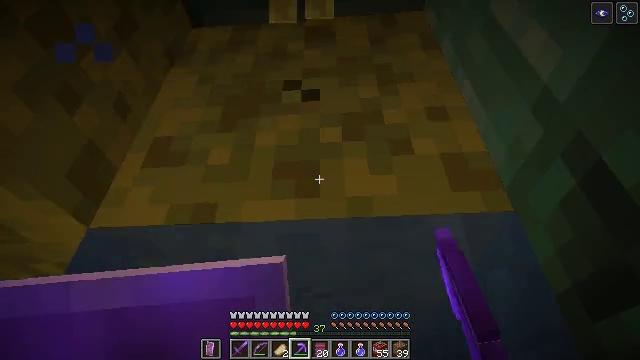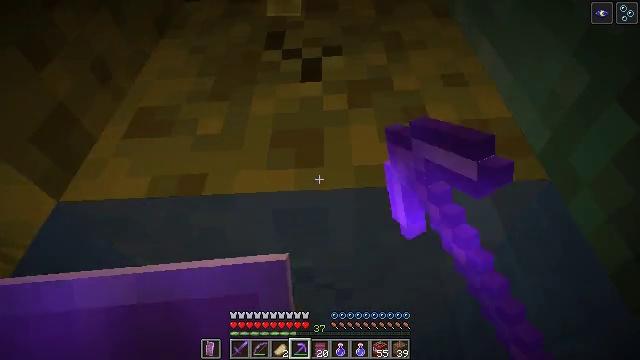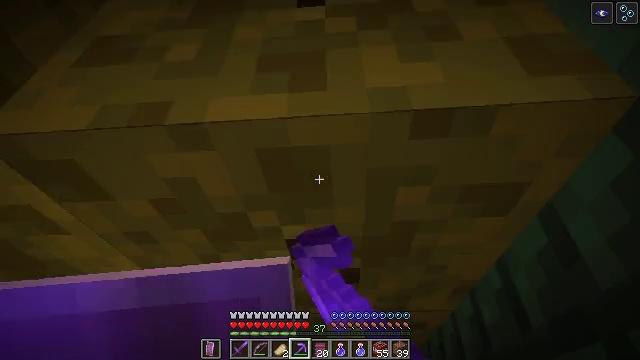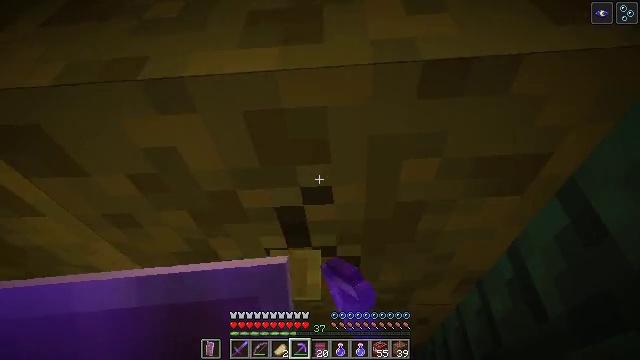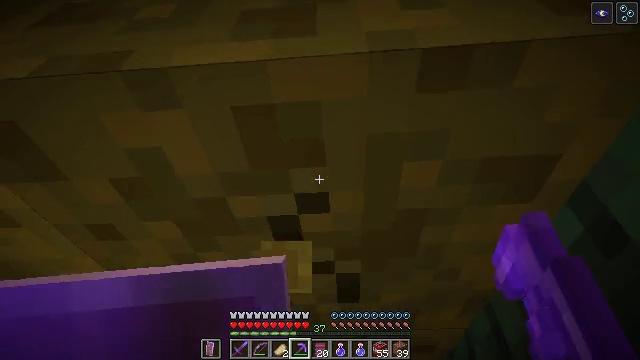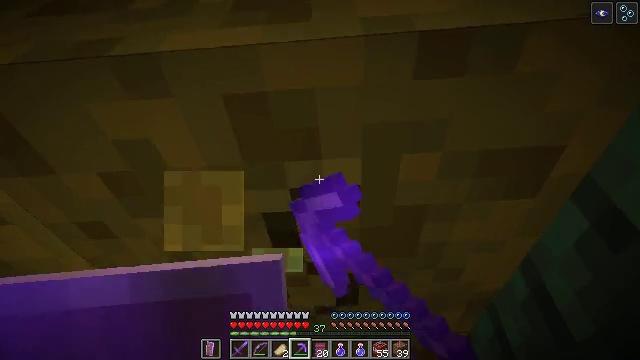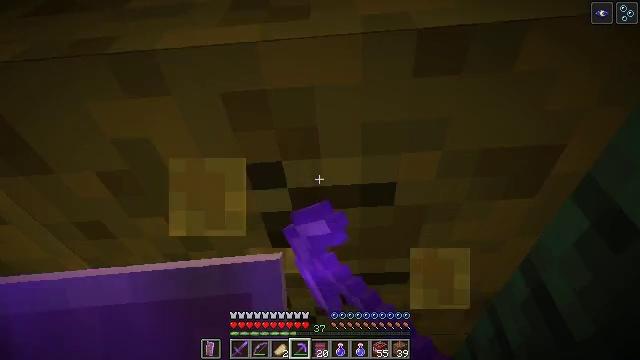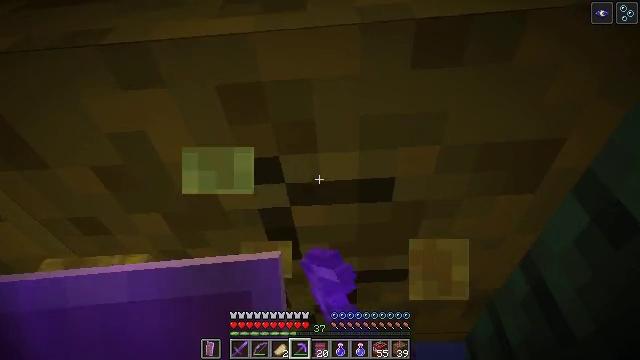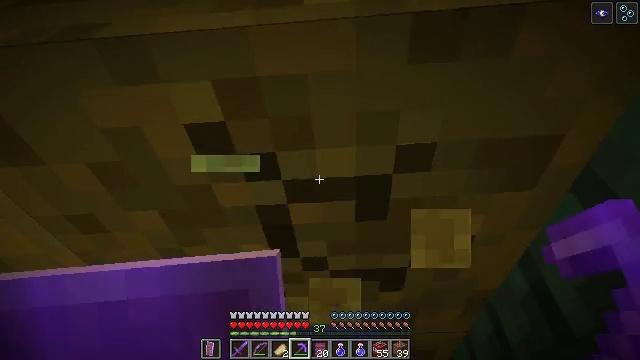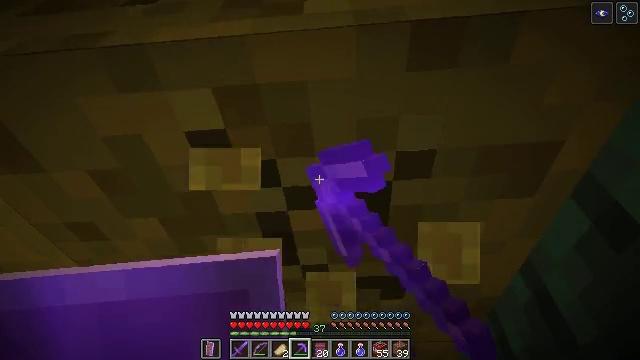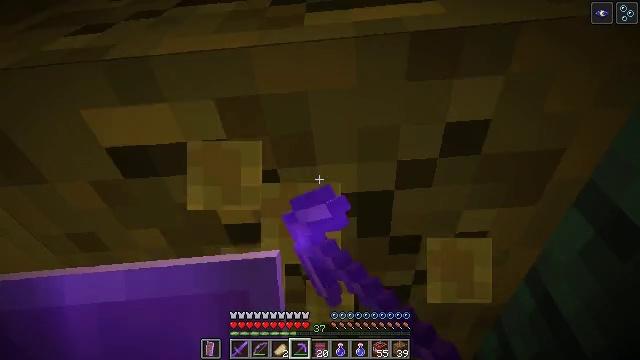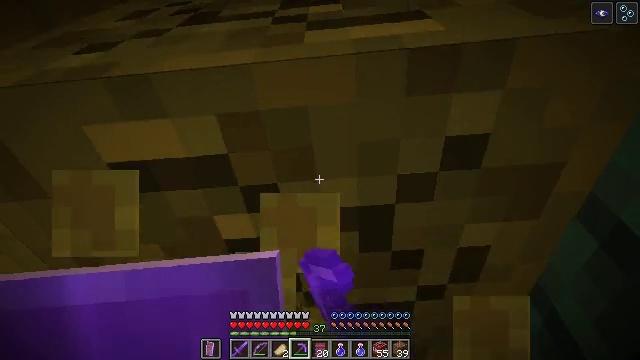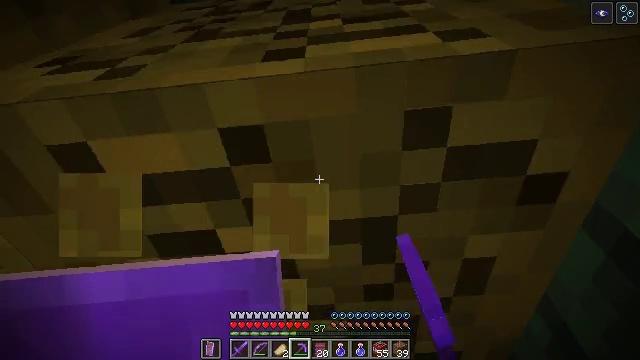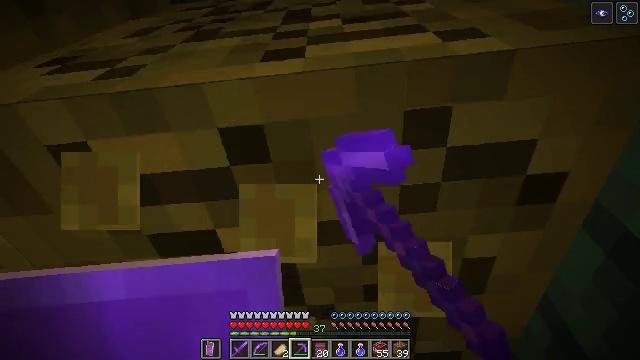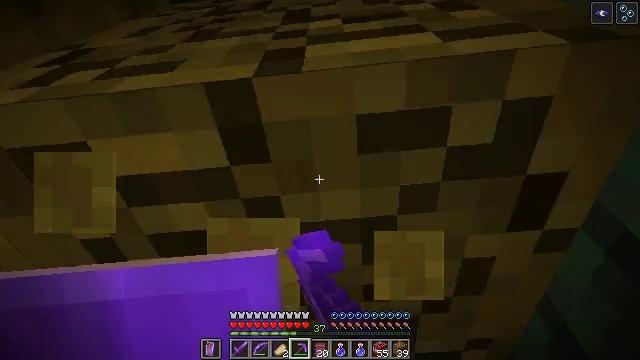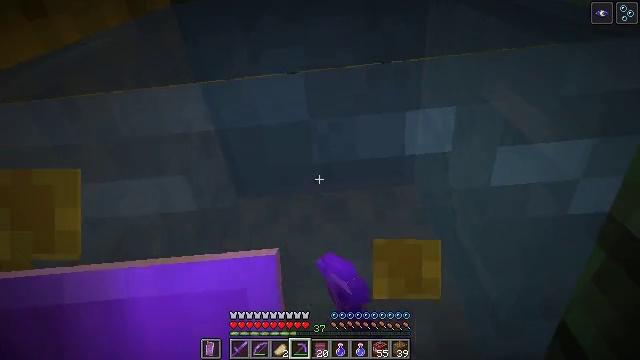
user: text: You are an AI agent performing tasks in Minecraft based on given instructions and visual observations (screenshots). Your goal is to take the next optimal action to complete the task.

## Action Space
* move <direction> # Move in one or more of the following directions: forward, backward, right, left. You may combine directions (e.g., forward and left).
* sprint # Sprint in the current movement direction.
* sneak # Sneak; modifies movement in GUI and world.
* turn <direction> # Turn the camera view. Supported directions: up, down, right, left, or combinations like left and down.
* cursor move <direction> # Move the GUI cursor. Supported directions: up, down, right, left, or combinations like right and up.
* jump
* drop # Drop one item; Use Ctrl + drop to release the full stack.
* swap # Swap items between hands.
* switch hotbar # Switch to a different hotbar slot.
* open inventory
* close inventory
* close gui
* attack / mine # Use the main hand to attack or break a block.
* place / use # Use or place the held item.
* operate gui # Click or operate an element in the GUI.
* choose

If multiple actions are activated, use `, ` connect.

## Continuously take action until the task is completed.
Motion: motion action
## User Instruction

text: Destroy the wet sponge to pick it up.
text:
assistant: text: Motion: move forward, attack / mine
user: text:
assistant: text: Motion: attack / mine
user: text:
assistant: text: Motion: attack / mine
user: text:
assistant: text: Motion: turn up, attack / mine
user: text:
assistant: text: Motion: turn up, attack / mine
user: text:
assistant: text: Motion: attack / mine
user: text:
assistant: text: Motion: attack / mine
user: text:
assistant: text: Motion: attack / mine
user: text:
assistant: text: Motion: turn up, attack / mine
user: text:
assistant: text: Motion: turn up, attack / mine
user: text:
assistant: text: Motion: turn up, attack / mine
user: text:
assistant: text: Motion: turn up, attack / mine
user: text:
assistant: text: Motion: attack / mine
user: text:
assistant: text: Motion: attack / mine
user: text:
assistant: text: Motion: attack / mine
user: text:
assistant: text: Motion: attack / mine
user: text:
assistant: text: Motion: turn left, attack / mine
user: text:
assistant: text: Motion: attack / mine
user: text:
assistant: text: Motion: attack / mine
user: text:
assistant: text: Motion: attack / mine
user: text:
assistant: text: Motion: attack / mine
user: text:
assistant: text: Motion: attack / mine
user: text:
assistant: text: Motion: turn down, attack / mine
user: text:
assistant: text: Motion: turn down, attack / mine
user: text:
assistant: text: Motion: turn down, attack / mine
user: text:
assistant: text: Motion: turn down, attack / mine
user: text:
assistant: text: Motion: turn down, attack / mine
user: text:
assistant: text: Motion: attack / mine
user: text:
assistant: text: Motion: attack / mine
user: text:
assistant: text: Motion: attack / mine